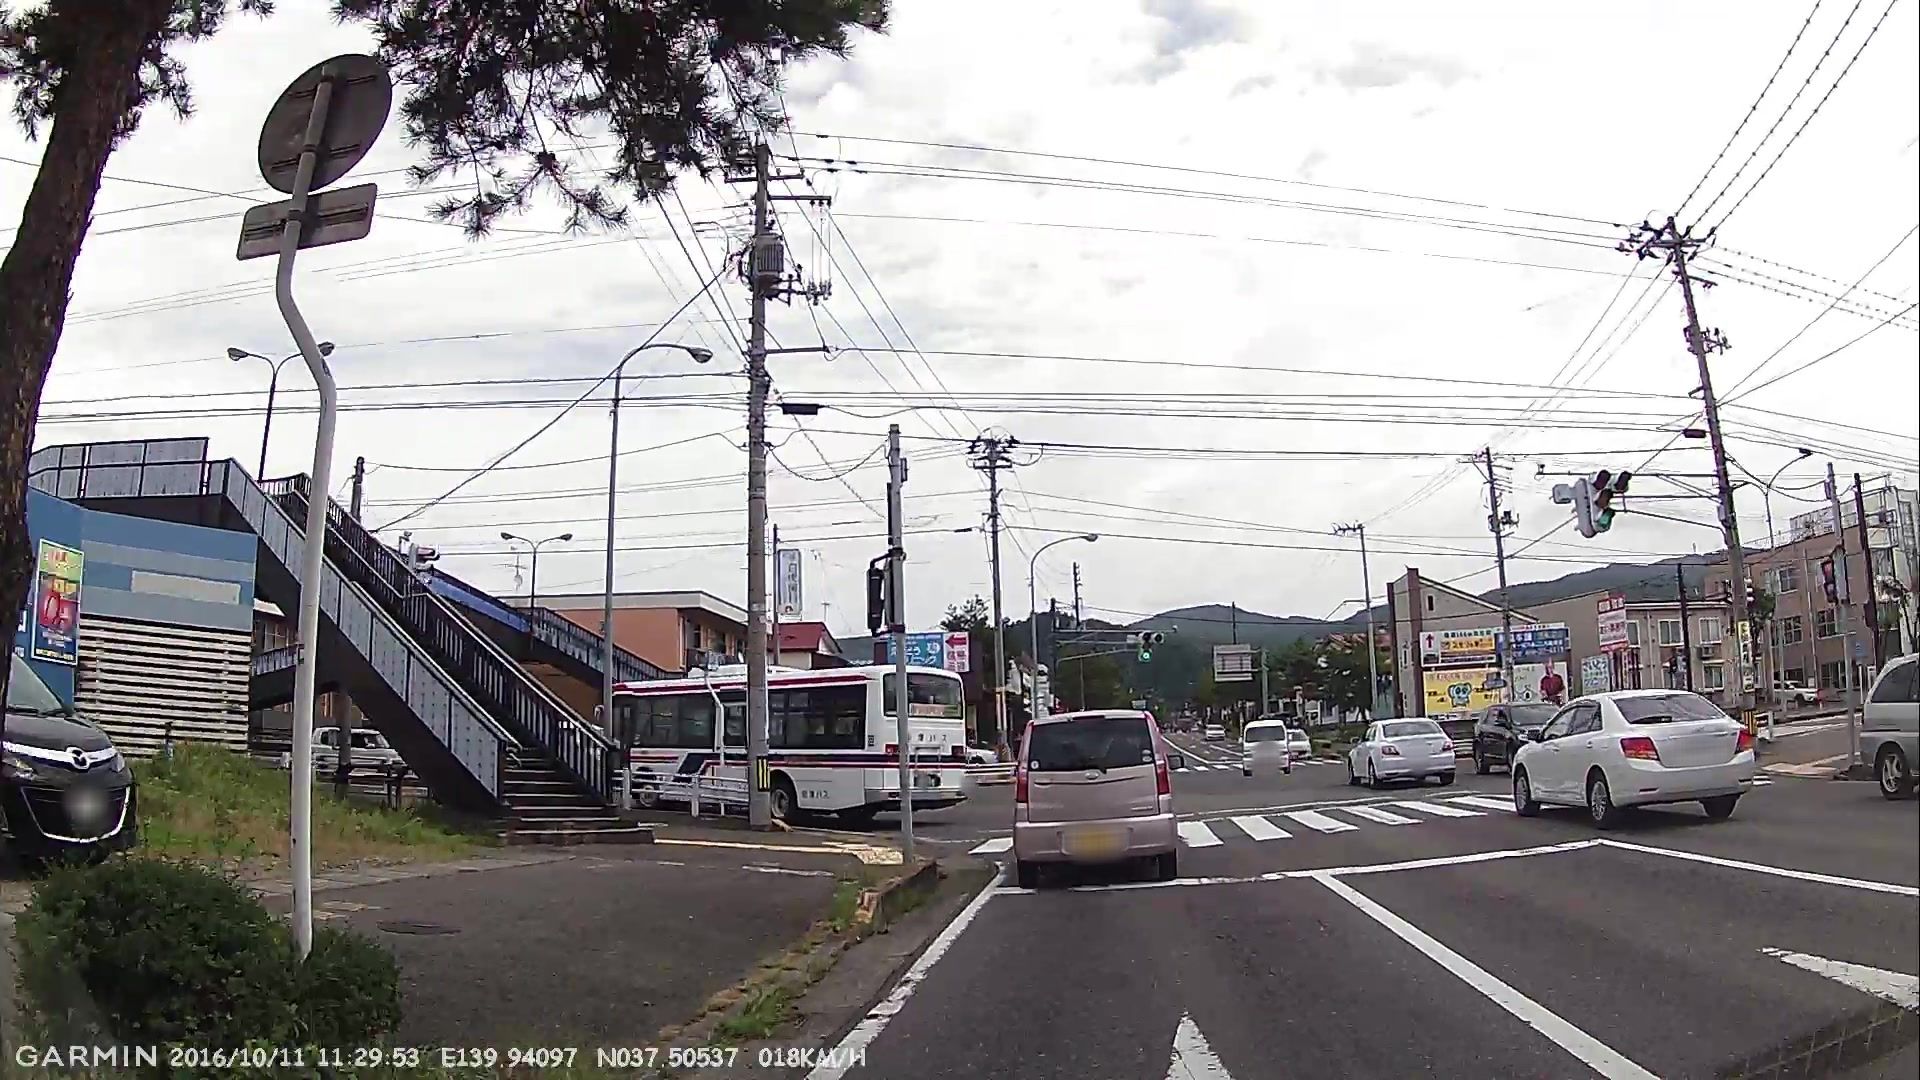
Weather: cloudy
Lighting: day
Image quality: good
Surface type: driving surface
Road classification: tertiary
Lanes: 4.0
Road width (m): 3, 3.8
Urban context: urban centre
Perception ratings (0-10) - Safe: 3.48, Lively: 3.25, Beautiful: 3.81, Boring: 1.91, Depressing: 6.82, Wealthy: 3.36